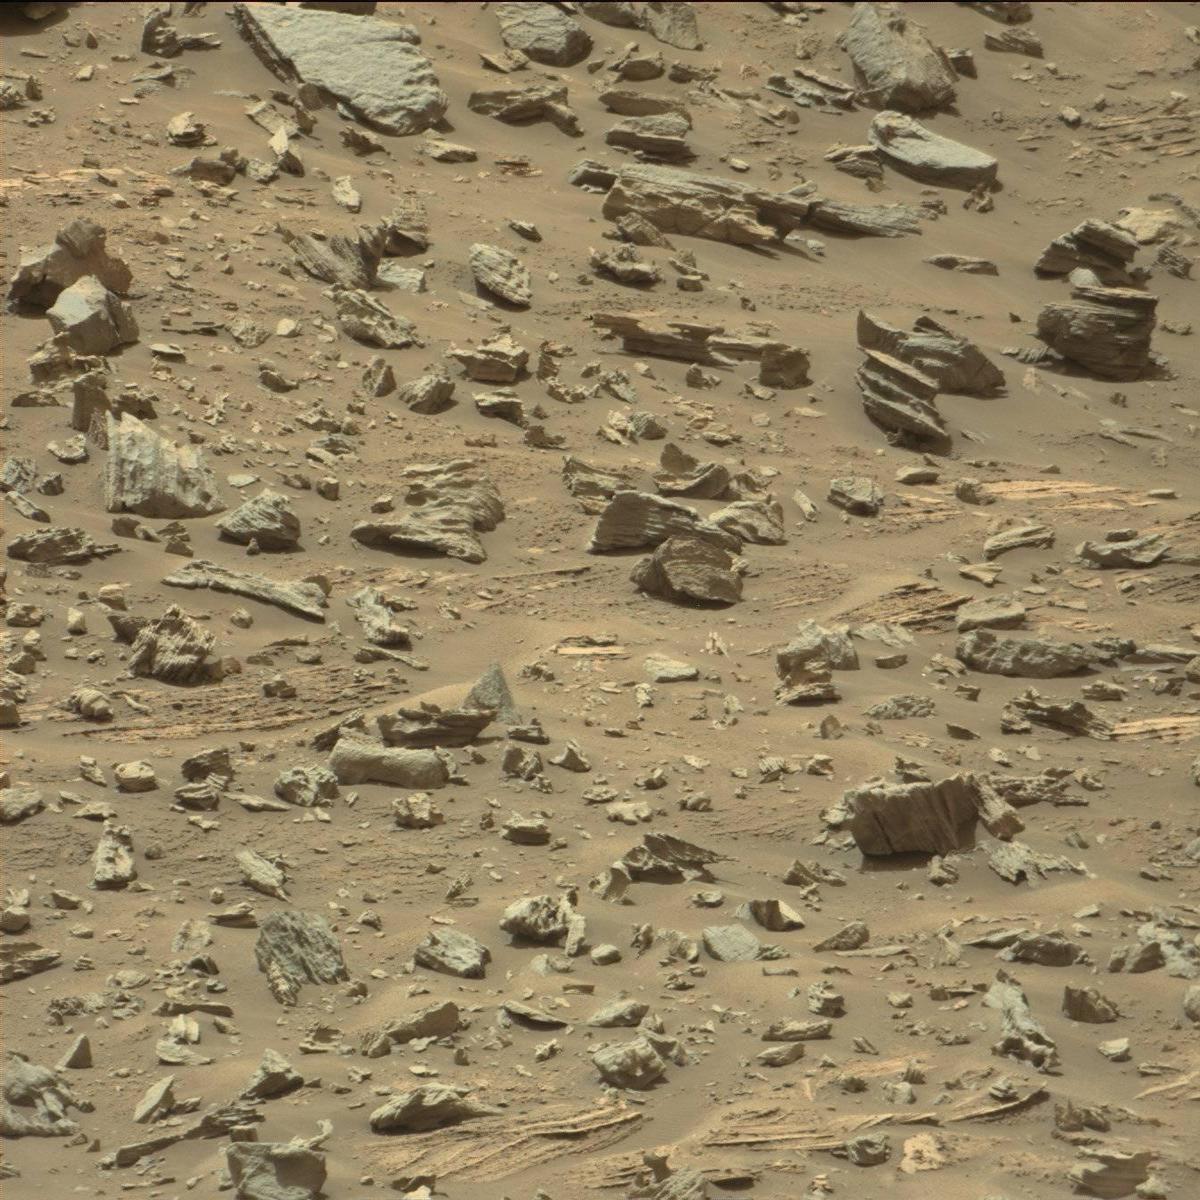
Terrain classes present: Bedrock, Rock, Sand / Soil